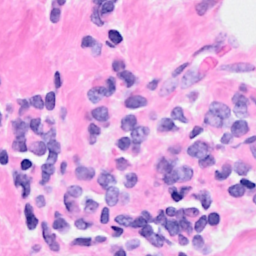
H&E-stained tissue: Breast